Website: ulta-beauty
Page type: account-selection
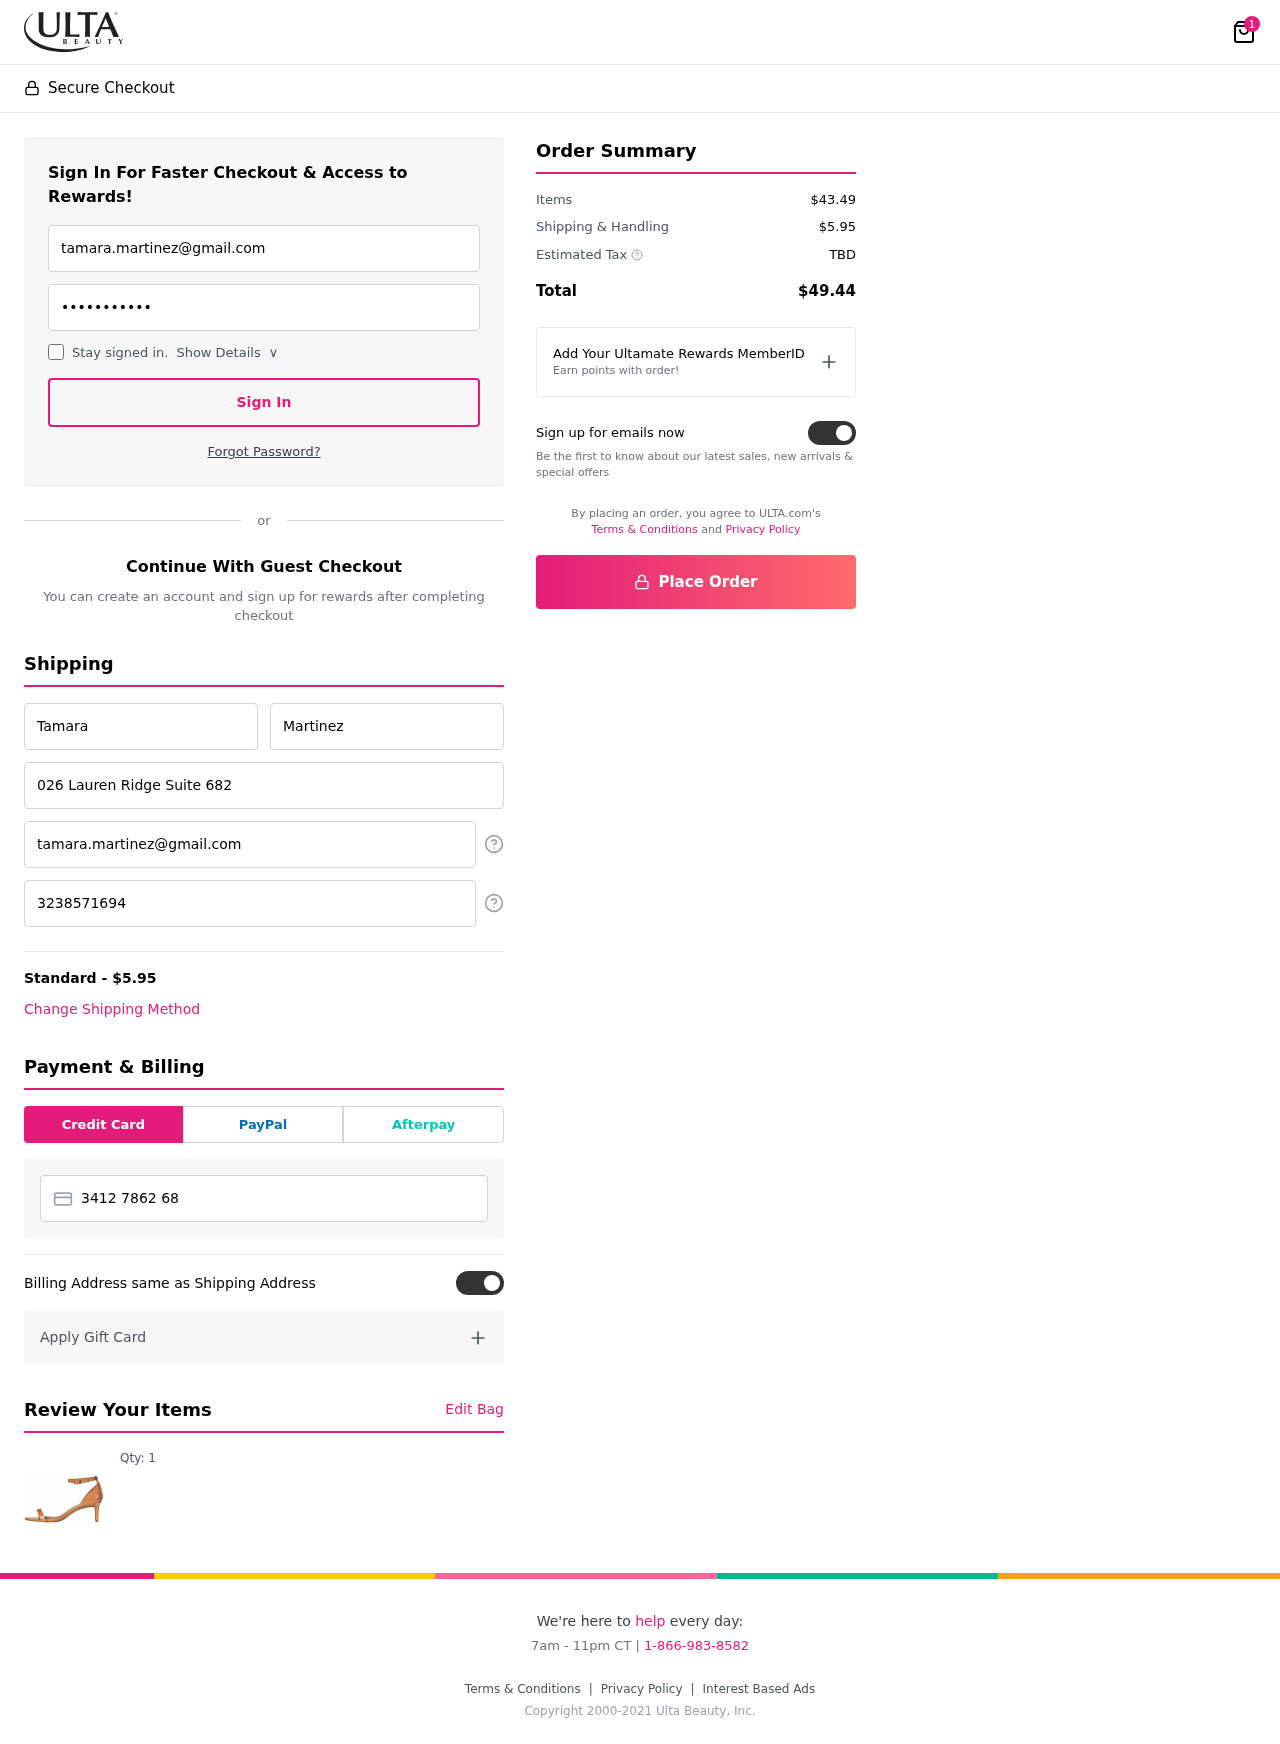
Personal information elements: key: PII_CARD_NUMBER
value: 3412 7862 6884 464
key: PII_EMAIL
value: tamara.martinez@gmail.com
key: PII_EMAIL2
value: tamara.martinez@gmail.com
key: PII_FIRSTNAME
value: Tamara
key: PII_LASTNAME
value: Martinez
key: PII_PHONE
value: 3238571694
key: PII_STREET
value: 026 Lauren Ridge Suite 682
Product elements: key: PRODUCT1_QUANTITY
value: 1
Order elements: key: ORDER_NUM_ITEMS
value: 1
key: ORDER_SHIPPING_COST
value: $5.95
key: ORDER_SUBTOTAL
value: $43.49
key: ORDER_TAX
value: TBD
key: ORDER_TOTAL
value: $49.44